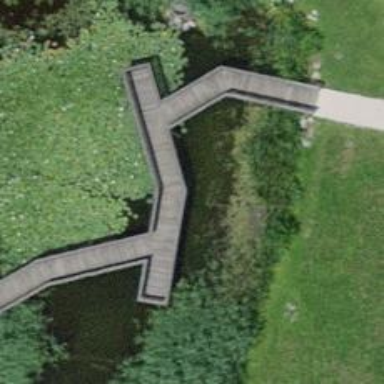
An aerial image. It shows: Footway on bridge.